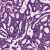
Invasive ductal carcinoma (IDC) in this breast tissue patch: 1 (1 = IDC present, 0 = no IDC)